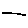
Label: line